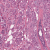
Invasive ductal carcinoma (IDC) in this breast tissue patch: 1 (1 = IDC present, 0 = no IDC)